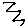
Label: zigzag